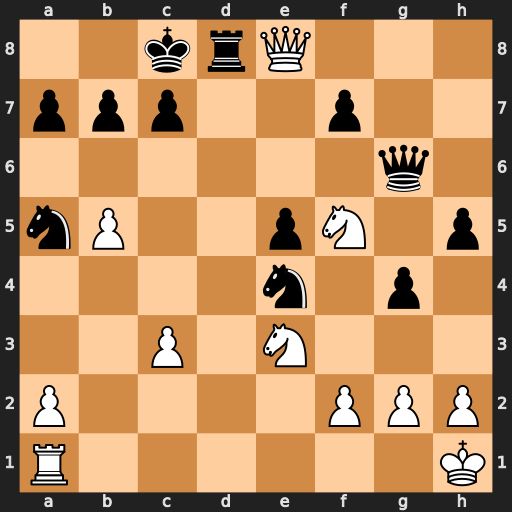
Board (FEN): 2krQ3/ppp2p2/6q1/nP2pN1p/4n1p1/2P1N3/P4PPP/R6K
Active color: w
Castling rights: -
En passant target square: -
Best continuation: Ne7+ Kb8 Qxd8#